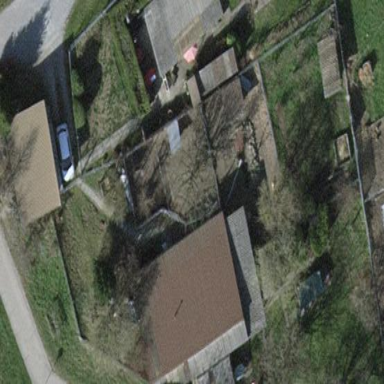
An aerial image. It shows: Shed.